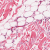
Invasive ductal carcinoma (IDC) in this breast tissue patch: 0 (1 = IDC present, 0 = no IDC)